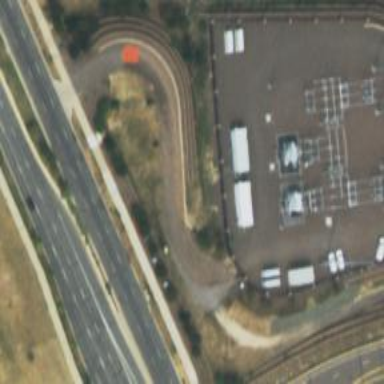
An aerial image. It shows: Outdoor distribution power substation.